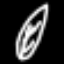
Label: leaf